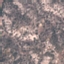
Label: HerbaceousVegetation